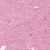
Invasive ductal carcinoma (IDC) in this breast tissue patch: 0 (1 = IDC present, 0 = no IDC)